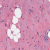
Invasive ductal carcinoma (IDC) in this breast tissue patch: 0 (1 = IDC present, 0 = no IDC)